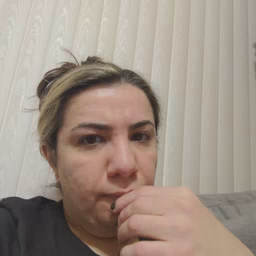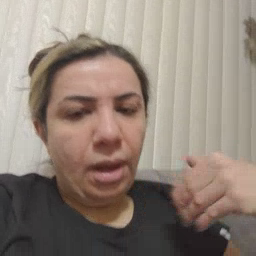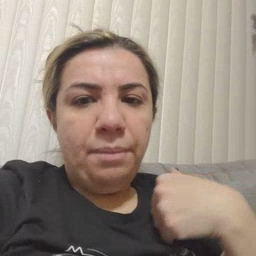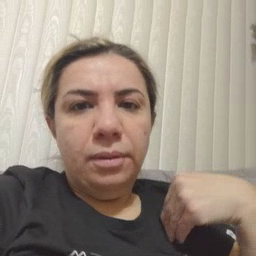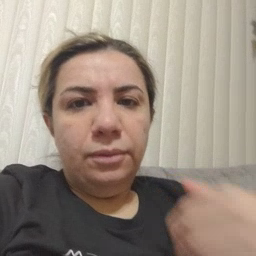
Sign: animal